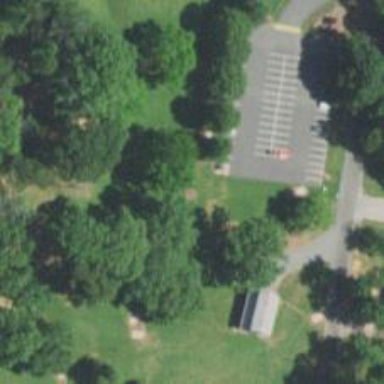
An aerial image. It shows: Disc golf basket.